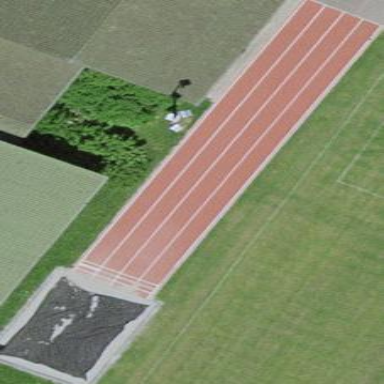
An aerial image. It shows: Athletics pitch for leisure land sports.